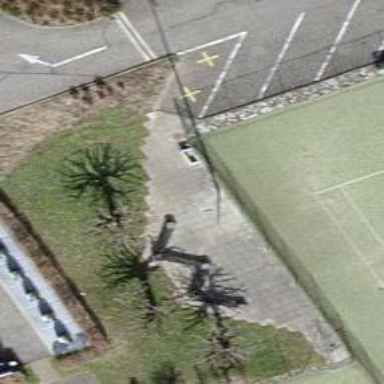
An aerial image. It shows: Concrete bench.